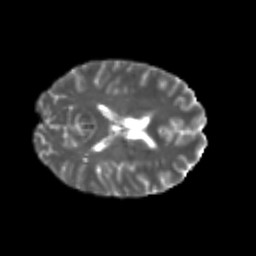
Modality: T2w
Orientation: axial
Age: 25
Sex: male
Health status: healthy
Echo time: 0.074 s